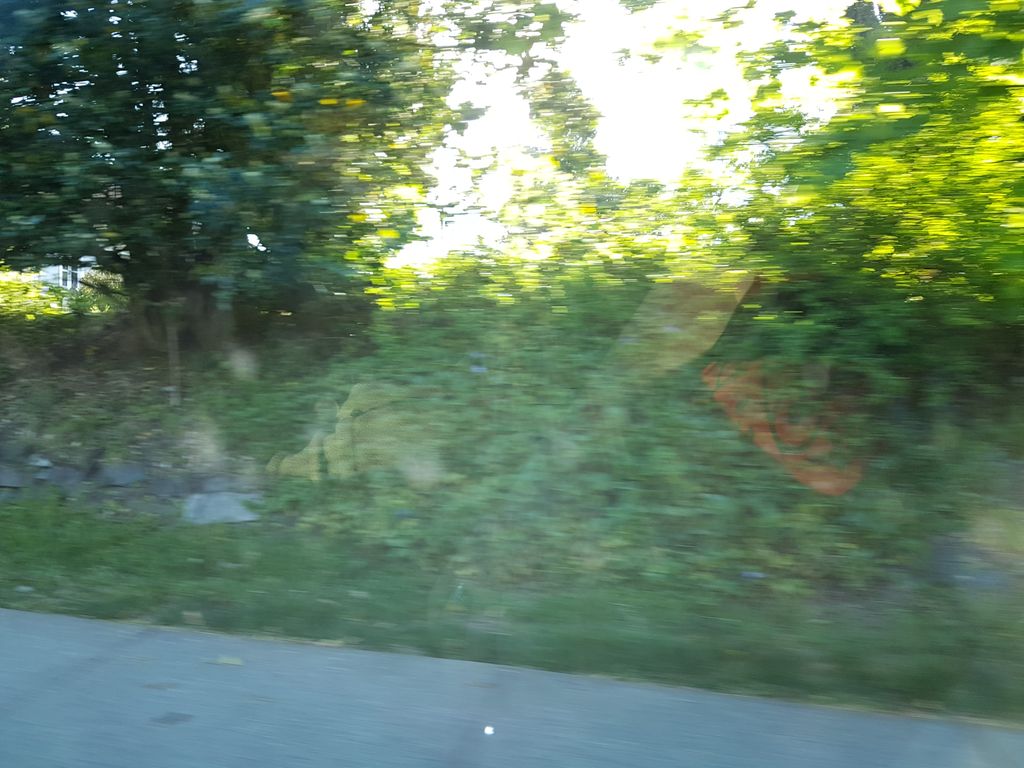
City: victoria